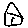
Label: house